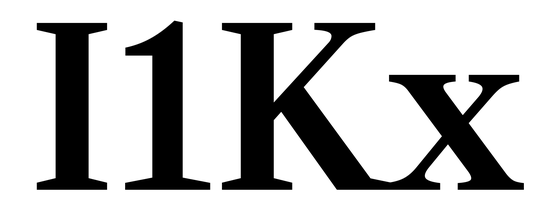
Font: LibreCaslonText_SemiBold